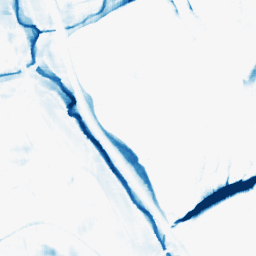
Category: morphological
Decomposition family: morphological_rect
Decomposition parameters: operation: closing
width: 20
height: 20
Upsampling method: sinc_hamming
Upsampling parameters: scale: 2
kernel_size: 8
Upsampling scale: 2